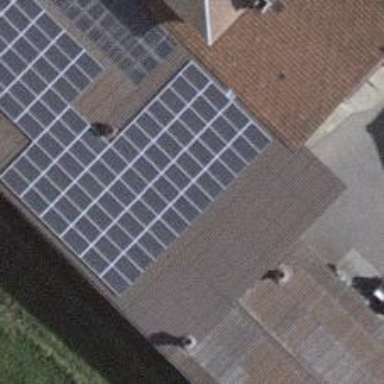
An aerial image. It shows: Solar power generator using photovoltaic method with solar photovoltaic panel types.